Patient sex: F
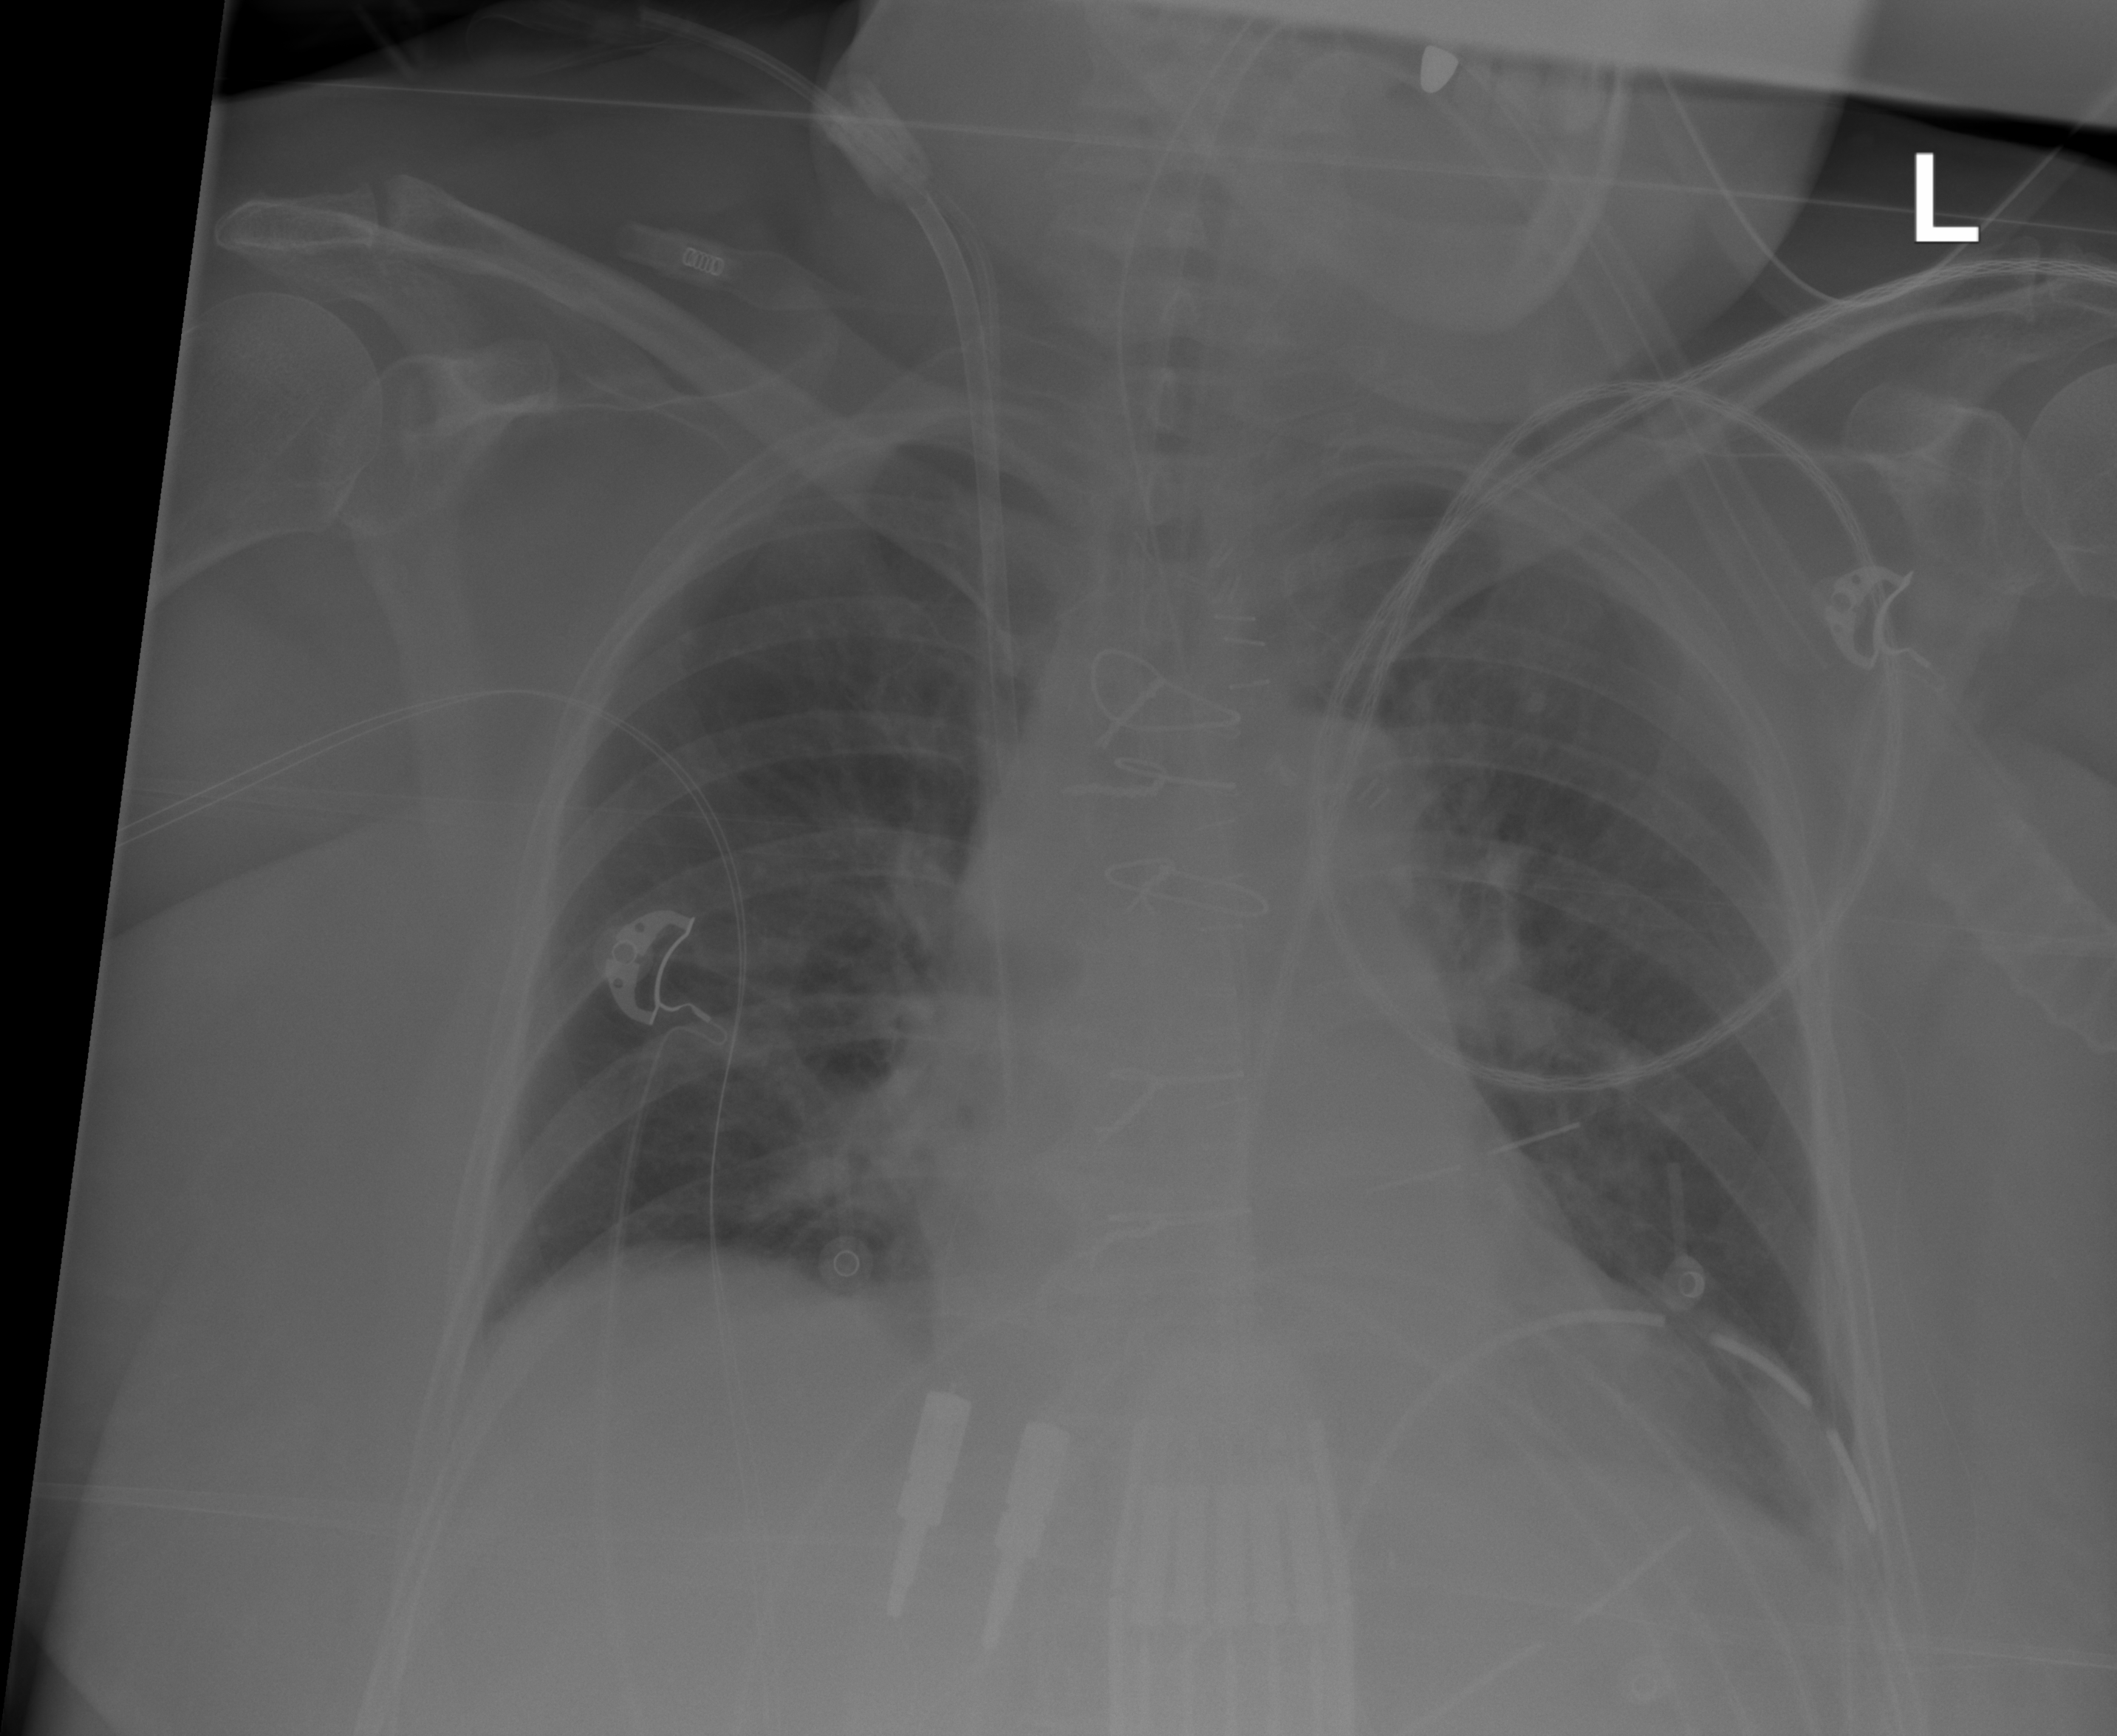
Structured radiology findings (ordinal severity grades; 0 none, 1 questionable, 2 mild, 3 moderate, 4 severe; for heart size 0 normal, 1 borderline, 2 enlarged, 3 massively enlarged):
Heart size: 2
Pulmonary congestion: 1
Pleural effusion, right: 0
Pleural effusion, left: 1
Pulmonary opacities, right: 0
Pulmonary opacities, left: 0
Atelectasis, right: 0
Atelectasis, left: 0